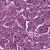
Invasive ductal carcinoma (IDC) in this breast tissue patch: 1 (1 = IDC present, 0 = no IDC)